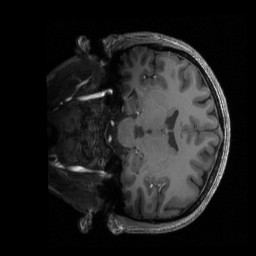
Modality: T1w
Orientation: coronal
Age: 25
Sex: female